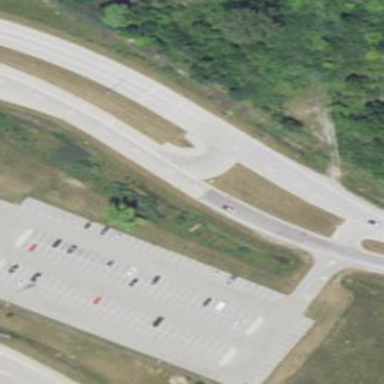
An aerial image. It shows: Road serving as parking aisle.